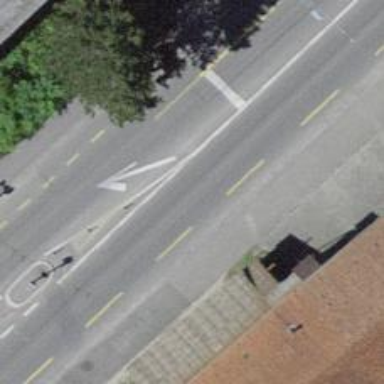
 featuring cycle lane and trolley wires."